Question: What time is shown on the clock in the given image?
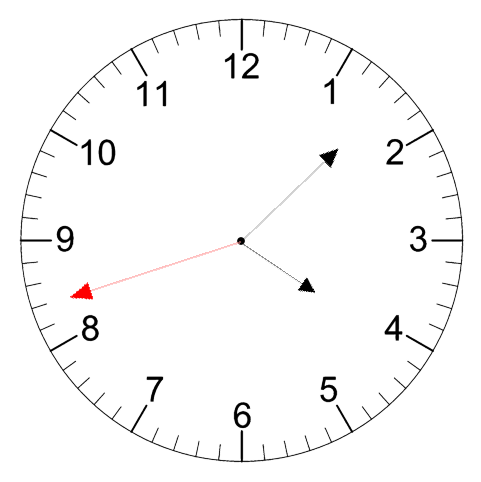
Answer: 04:07:42